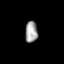
Tissue: lung
Cell type: Epithelial cells
Senescence score: 0.2367
Nuclear area (px): 263
Mean DAPI intensity: 158.939